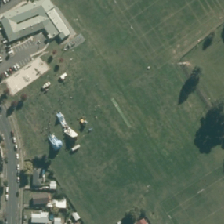
Land cover: urban_parkland